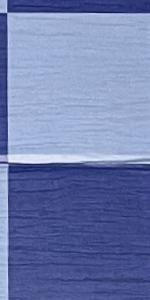
Label: Empty